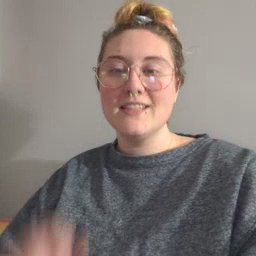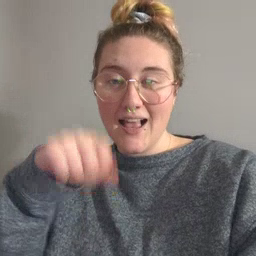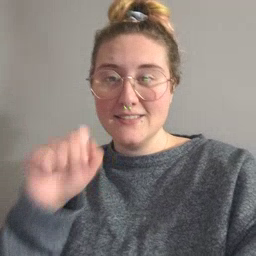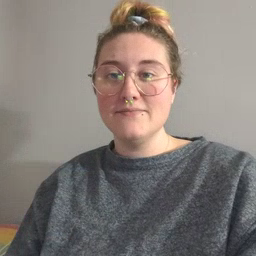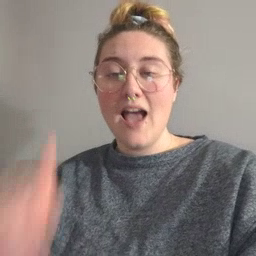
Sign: yes